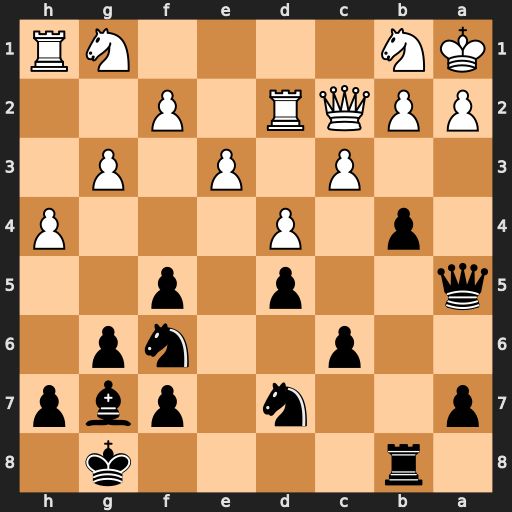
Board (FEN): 1r4k1/p2n1pbp/2p2np1/q2p1p2/1p1P3P/2P1P1P1/PPQR1P2/KN4NR
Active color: b
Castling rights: -
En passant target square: -
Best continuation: b3 Qxb3 Rxb3